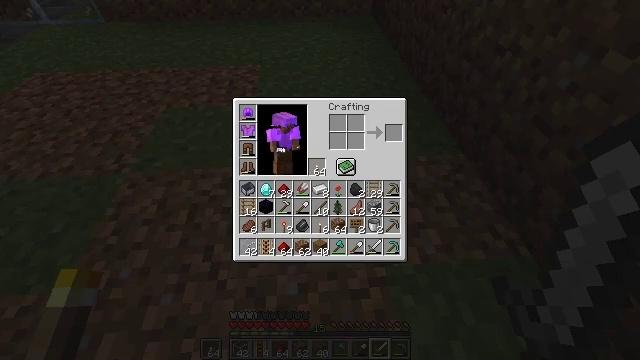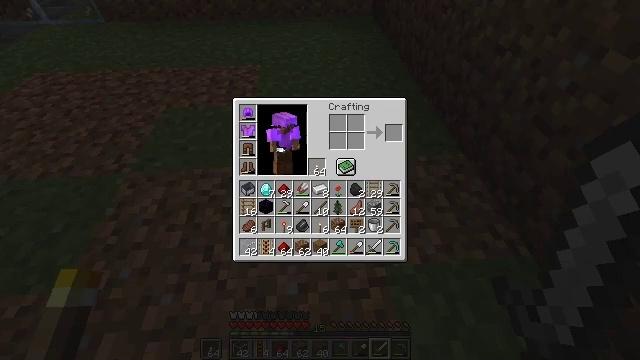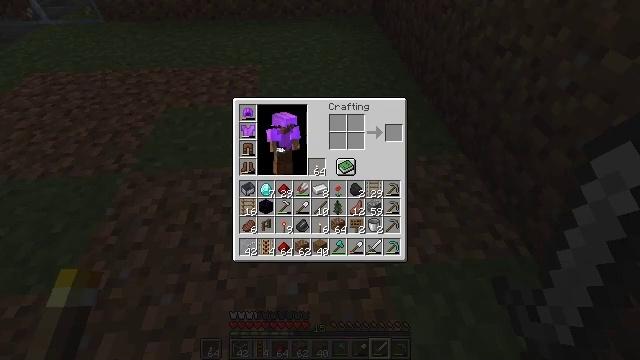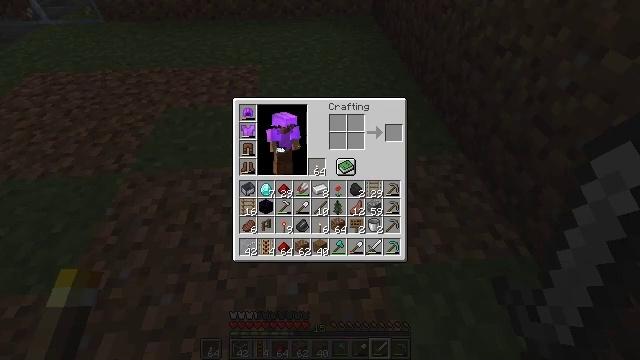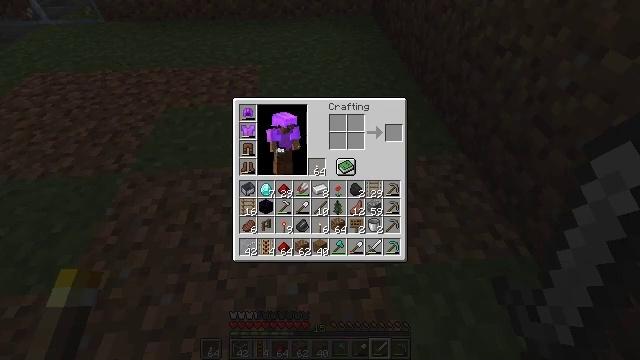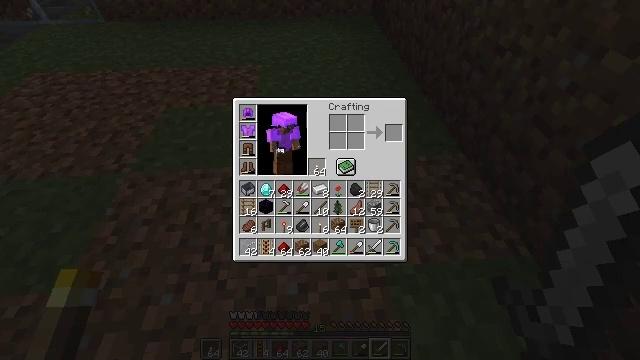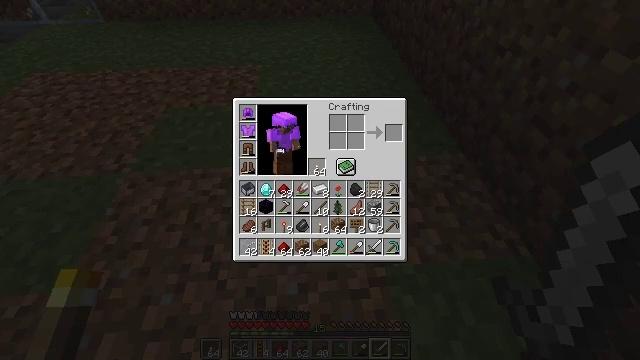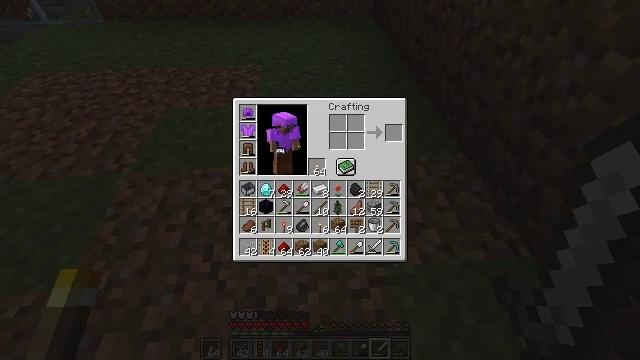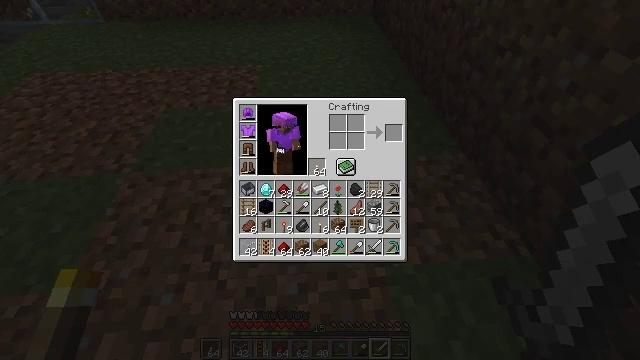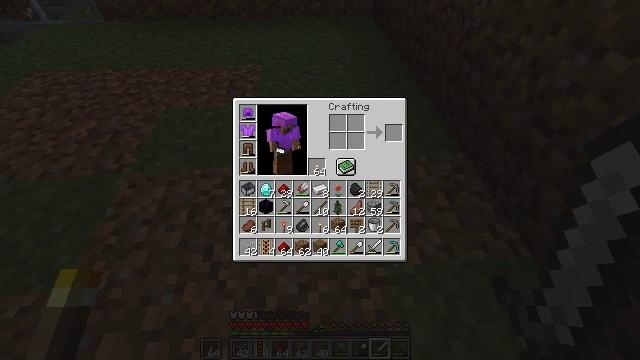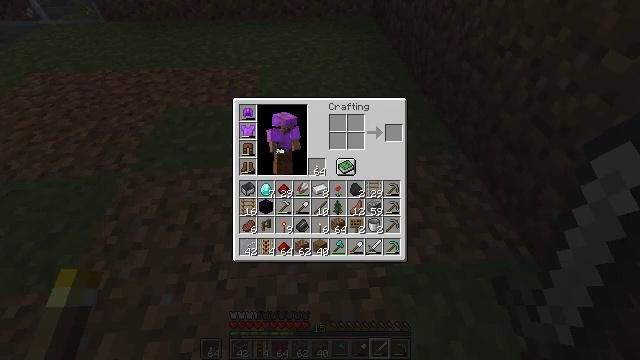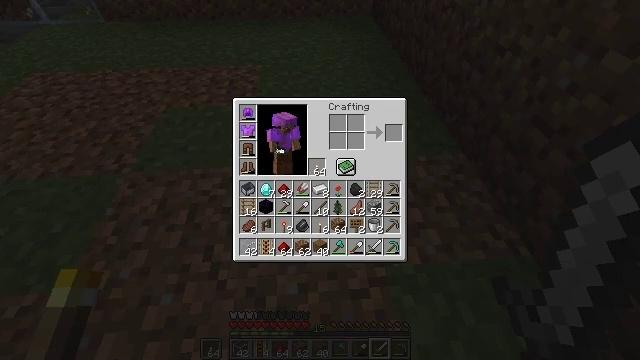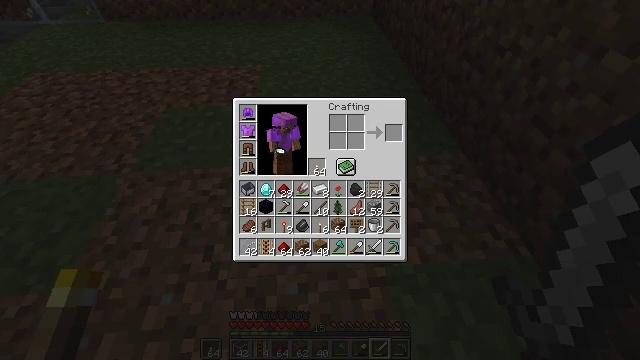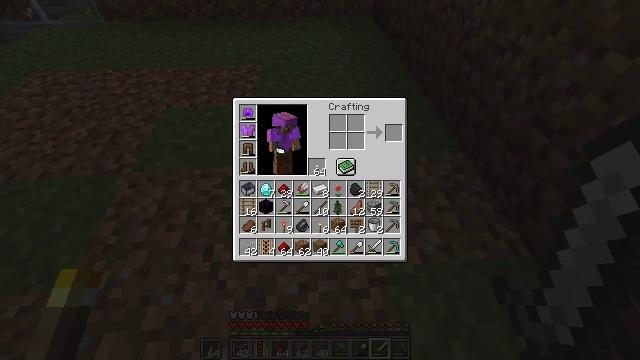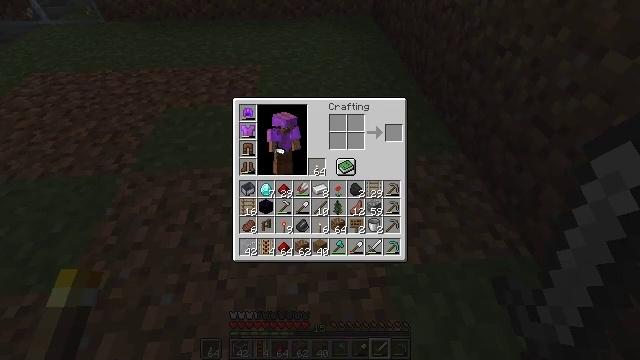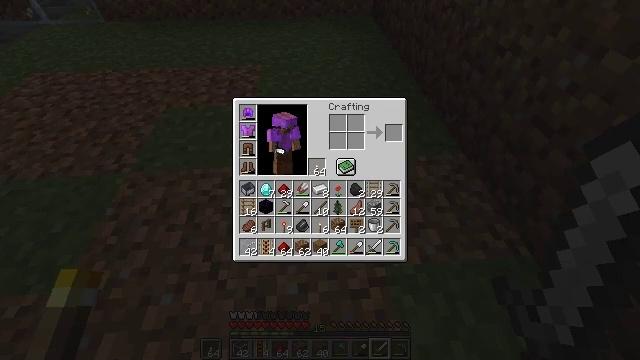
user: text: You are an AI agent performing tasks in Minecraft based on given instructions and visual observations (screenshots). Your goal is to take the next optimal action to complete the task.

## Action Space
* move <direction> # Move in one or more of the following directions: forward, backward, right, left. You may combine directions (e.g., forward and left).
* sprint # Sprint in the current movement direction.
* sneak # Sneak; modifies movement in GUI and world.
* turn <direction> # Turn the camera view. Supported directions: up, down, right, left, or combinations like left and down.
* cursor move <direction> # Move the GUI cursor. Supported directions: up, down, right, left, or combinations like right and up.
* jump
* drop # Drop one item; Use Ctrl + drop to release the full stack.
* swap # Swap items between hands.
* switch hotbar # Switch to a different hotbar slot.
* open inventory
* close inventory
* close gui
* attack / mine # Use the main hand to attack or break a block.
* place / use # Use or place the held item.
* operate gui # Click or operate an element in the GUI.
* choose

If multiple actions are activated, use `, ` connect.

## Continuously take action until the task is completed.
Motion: motion action
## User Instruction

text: Destroy the glass.
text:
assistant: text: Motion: no_op
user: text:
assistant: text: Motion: no_op
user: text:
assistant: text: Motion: no_op
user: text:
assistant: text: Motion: no_op
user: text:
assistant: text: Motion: no_op
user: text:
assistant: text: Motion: no_op
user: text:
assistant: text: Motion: no_op
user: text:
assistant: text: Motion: no_op
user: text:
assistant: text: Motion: no_op
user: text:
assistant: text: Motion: no_op
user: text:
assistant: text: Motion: no_op
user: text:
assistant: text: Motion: no_op
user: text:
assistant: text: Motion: no_op
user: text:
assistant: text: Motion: no_op
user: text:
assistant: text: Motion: no_op
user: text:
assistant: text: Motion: no_op
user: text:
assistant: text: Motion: no_op
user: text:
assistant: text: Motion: no_op
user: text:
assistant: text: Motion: cursor move up
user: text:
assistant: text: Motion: cursor move left and up
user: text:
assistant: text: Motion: cursor move left and up
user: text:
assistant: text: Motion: cursor move up
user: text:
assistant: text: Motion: no_op
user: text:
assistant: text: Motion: no_op
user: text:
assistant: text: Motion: no_op
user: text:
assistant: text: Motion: no_op
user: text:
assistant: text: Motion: turn left and up
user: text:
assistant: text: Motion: turn left and up
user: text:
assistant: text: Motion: turn left and up
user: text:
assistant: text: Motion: turn left and up